Interaction volume radius: 10 \u00c5
Interaction volume height: 15 \u00c5
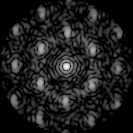
Disorder parameter: 0.4821